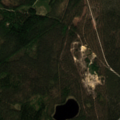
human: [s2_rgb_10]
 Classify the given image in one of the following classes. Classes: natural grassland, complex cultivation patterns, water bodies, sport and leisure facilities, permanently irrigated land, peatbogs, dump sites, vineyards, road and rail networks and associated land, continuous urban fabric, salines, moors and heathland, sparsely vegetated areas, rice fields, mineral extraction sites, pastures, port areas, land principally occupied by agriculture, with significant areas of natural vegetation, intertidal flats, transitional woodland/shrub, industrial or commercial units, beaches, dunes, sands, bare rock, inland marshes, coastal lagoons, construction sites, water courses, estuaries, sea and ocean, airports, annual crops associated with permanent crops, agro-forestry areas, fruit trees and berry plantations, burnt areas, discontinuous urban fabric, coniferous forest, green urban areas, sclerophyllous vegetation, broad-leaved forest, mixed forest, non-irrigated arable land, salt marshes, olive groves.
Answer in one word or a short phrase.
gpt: coniferous forest, mixed forest